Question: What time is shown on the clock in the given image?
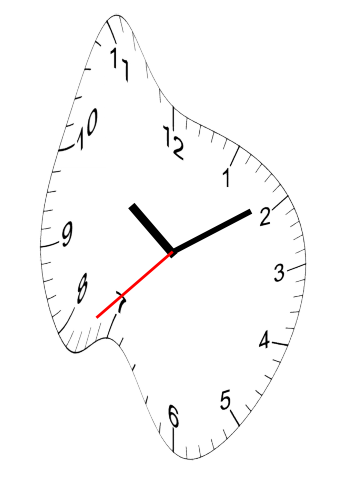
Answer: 10:09:38